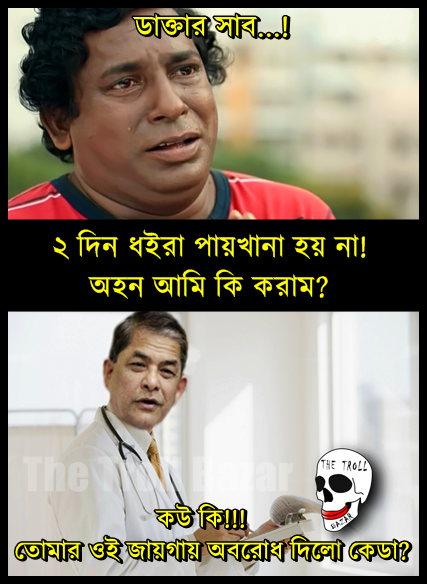
Caption: ডাক্তার সাব... ! ২ দিন ধইরা পায়খানা হয় না !  অহন আমি কি করাম ?    কউ কি !!! তোমার ওই জায়গায় অবরোধ দিলো কেডা ?
Label: hate